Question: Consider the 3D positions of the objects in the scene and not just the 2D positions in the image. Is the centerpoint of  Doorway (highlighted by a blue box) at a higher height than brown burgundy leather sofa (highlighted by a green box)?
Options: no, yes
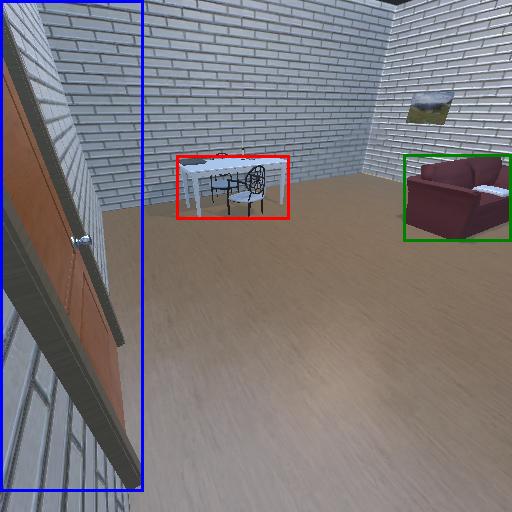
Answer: no